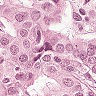
Metastatic tissue present: yes